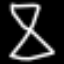
Label: hourglass